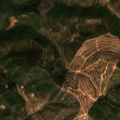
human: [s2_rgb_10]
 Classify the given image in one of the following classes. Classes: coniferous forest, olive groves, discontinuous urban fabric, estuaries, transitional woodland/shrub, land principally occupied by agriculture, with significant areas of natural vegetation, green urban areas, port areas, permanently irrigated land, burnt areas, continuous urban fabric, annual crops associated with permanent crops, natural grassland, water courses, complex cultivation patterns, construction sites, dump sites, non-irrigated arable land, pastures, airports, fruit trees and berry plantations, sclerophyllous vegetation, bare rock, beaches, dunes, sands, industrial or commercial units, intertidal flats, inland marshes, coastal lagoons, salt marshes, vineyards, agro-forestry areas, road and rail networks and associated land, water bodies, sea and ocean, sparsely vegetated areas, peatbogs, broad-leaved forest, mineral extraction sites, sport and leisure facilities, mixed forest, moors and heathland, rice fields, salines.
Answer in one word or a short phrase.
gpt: transitional woodland/shrub